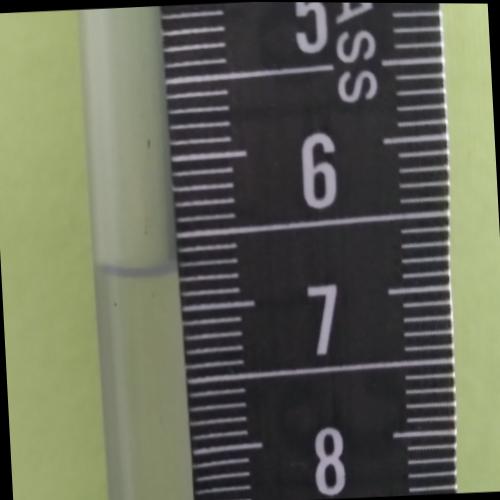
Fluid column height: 6.7 cm